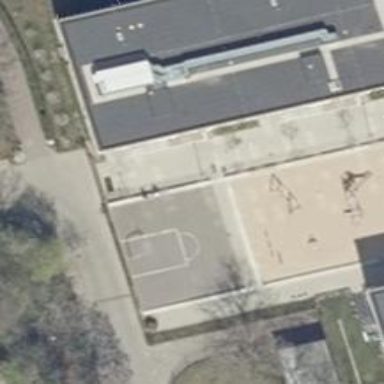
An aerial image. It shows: Basketball court in the leisure land pitch.